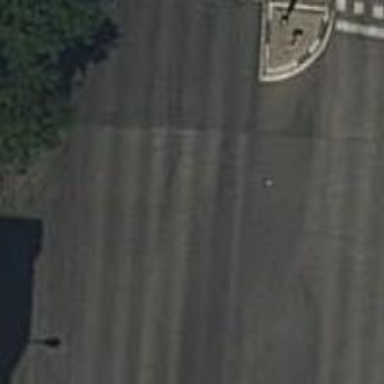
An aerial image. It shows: Road with traffic signals.